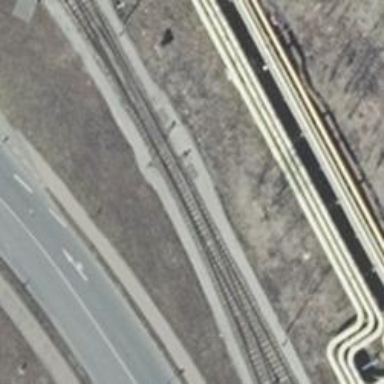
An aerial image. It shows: Railway switch.